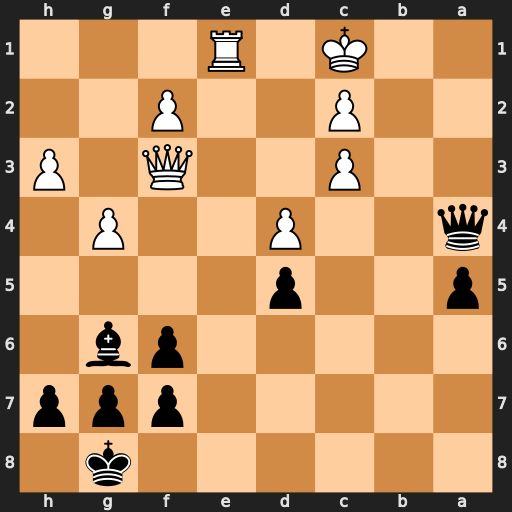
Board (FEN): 6k1/5ppp/5pb1/p2p4/q2P2P1/2P2Q1P/2P2P2/2K1R3
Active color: b
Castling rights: -
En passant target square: -
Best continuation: Qxc2#